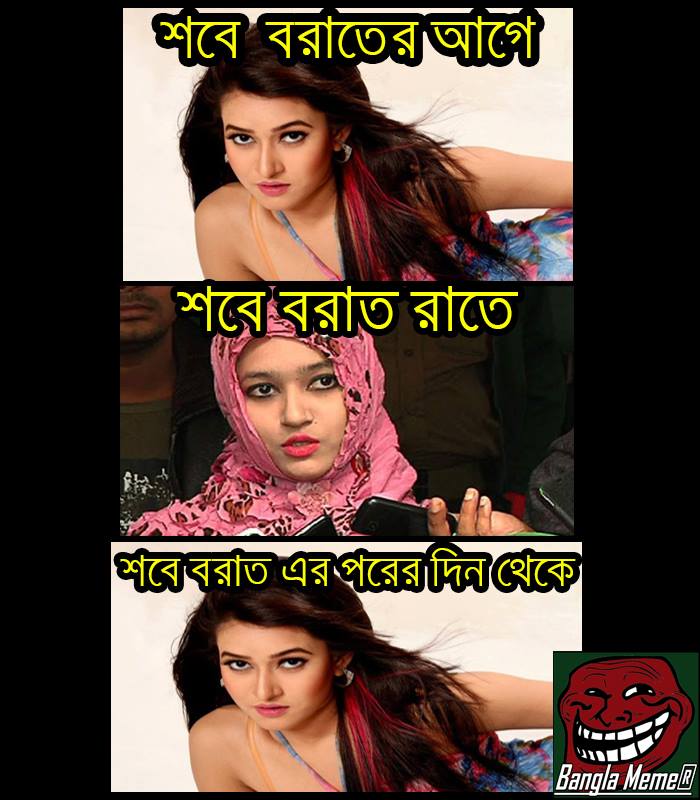
Caption: শবে বরাতের আগে    শবে বরাতের রাতে     শবে বরাত এর পরের দিন থেকে
Label: hate